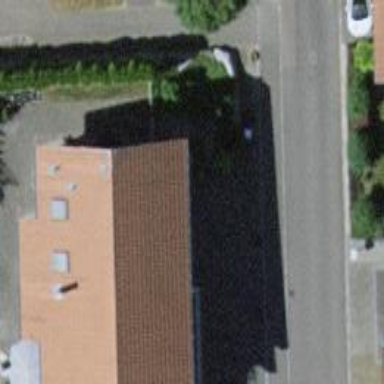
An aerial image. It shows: Detached building.